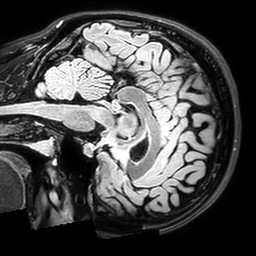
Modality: T2w
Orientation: sagittal
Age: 24
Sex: female
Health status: healthy
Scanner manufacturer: philips
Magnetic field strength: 3 T
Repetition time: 5 s
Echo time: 0.3274 s